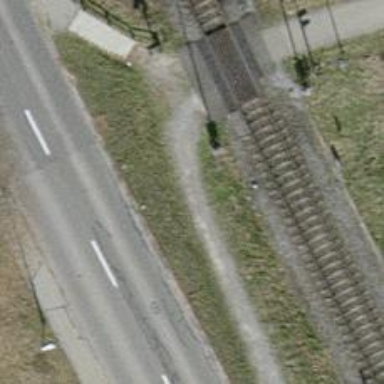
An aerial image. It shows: Compacted footway.